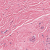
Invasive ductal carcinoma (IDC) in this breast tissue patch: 0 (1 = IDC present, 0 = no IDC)